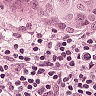
Metastatic tissue present: yes